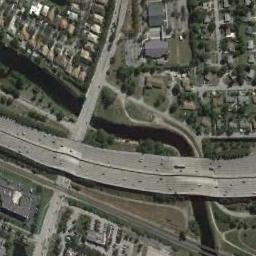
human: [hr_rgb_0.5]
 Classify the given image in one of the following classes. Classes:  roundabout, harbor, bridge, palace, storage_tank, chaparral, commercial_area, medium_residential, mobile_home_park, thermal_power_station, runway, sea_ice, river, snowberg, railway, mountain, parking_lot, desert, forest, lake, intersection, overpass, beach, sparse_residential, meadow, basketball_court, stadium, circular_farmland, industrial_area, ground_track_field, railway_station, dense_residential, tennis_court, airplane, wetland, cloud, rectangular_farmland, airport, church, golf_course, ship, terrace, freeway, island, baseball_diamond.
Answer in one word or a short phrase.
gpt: overpass